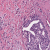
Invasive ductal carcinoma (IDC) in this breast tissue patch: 1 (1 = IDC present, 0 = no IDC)